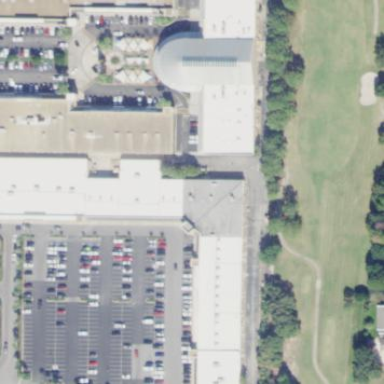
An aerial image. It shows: Retail building.